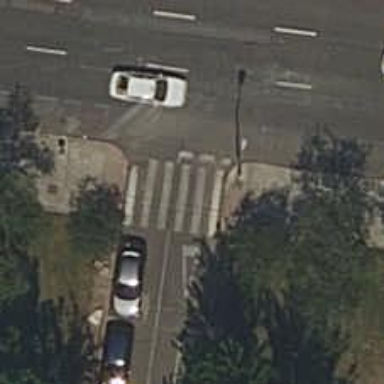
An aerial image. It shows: Uncontrolled road crossing.